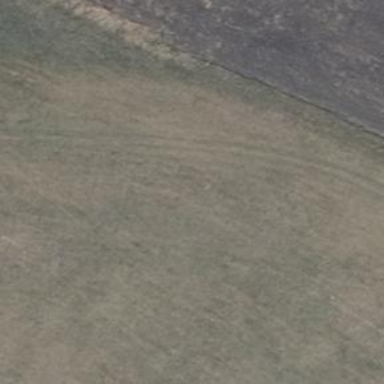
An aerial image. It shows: Grassy track with grade5 tracktype.